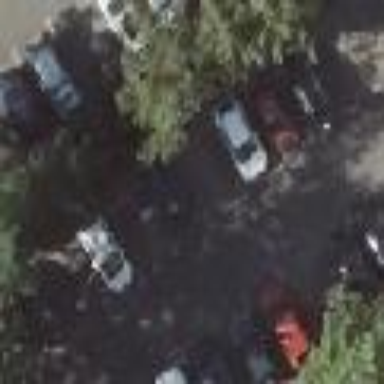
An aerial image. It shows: Parking available on the street side.